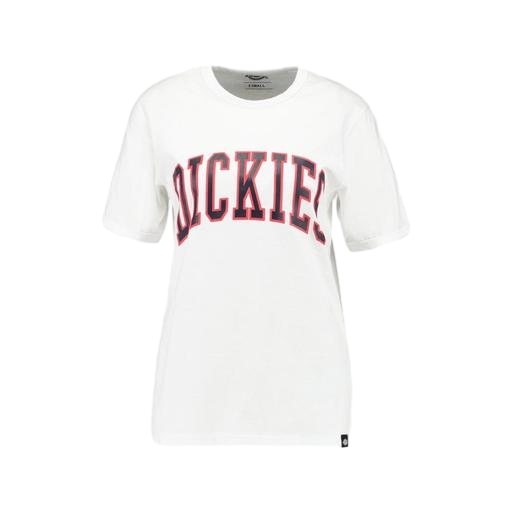
white t-shirt and black letters, woman's tshirt, white woman's tee, white background